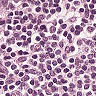
Metastatic tissue present: no